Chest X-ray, PA view. Patient: 59 years old, sex M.
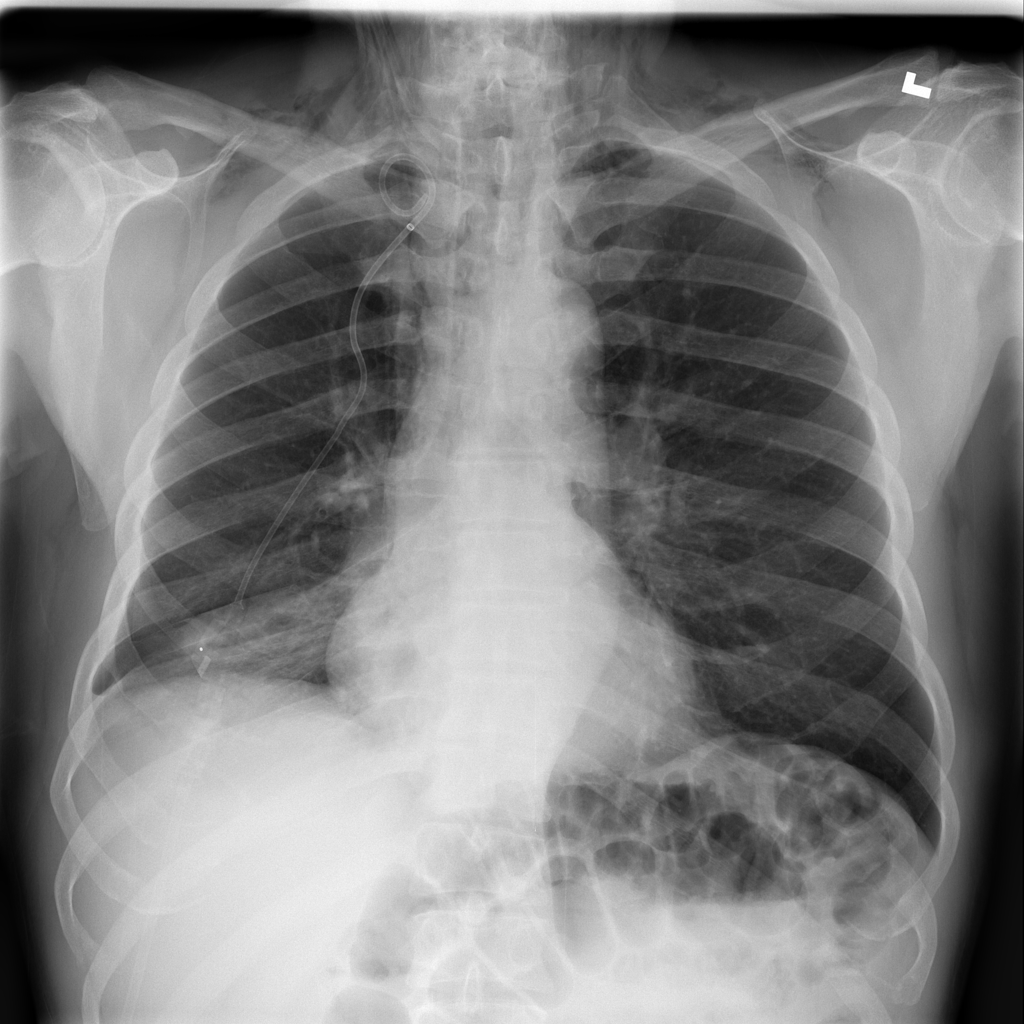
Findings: Pneumothorax